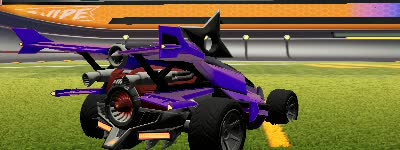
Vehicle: aftershock